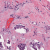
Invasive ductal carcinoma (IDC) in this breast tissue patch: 1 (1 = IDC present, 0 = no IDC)